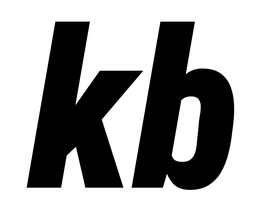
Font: Roboto-Italic_Condensed_Black_Italic